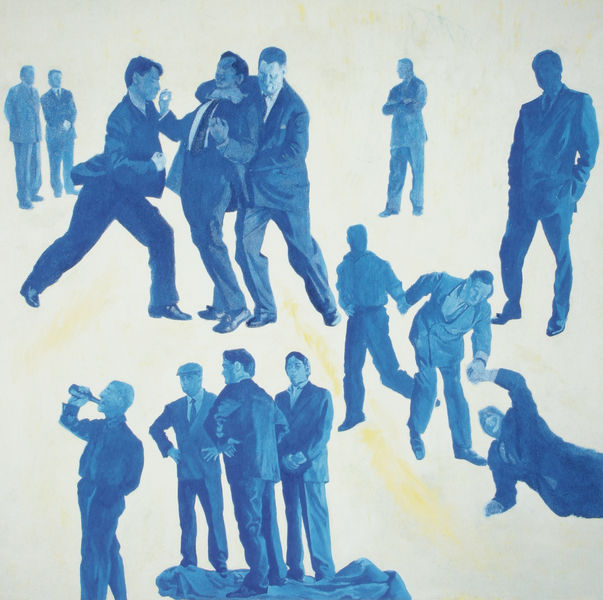
Titel: Good Form And Nice Style
Künstler: Joanna Price
Standort: München
Institution: Galerie Heufelder Koos
Schlagwörter: angriff, blau, kampf, weiß, gelb, bewegung, hintergrund, männer, fest, gesellschaft, herren, anzug, anzüge, feier, flasche, trinken, halten, stehen, modern, monochrom, figuren, argue, blue, commotion, conflict, crowd, fight, hands, hat, men, people, white, figures, painting, looking, print, perspective, kontrapost, fallen, collage, gemalt, acryl, streit, reihe, kämpfen, fighting, man, struggle, sturz, male, stand, suit, zuprosten, realism, monochrome, szenen, fall, falling, movement, photo, tie, suits, city, party, spectator, pose, history, shoes, study, dynamic, motion, bottle, schatten, figure, pale, lithograph, shadows, contemporary, run, drunk, drama, narrative, dance, hold, standing, alcohol, beer, drink, violence, adam, abortion, action, agression, aikido, anger, angry, annoyed, argument, austere, bar, beg, blue men fight, body positions, boozing, bored, business, business men, bystanders, casual, celebrate, choke, choking, comic, confidence, confrontation, continuous, crime scene, danger, denial, disinterest, drinker, drinking, ego, eunuch, fights, figthing, fithing, foto, fourteen, frank, good time, grab, gruppierungen, happiness, help, hold hands, hope, illmatic, images, installation, interaction, intimate, kaido ole, kick, kjh, klein, leipzig, light blue, litho, loiter, luxurious, mafia, males, men fight blue, modern art, monocolour, männergruppen, participants, philosophy, plead, poster, postmodern, punch, recline, righteous, ritual, robbery, rodjenchko, sacred, scared, scenes, self defense, social blues, spectators, stres, tansy, temper, theives, thrash, thrown, ties, torn, vice, waiting, wrestle